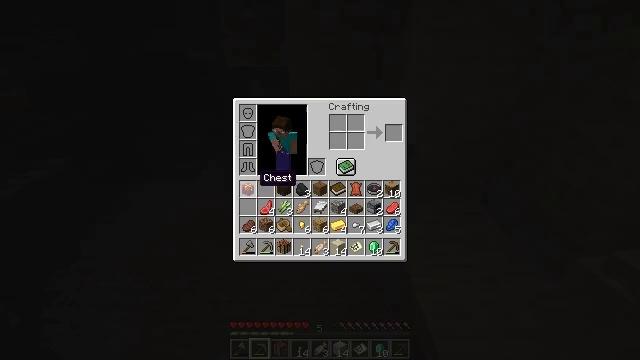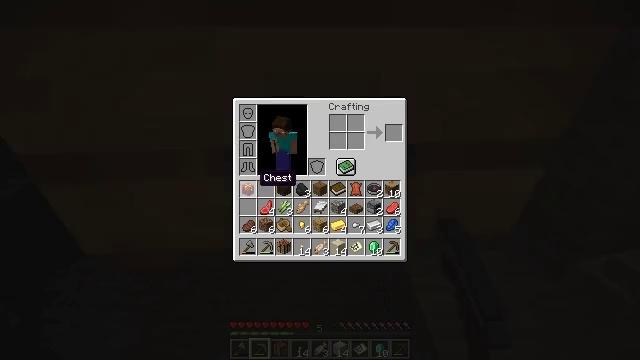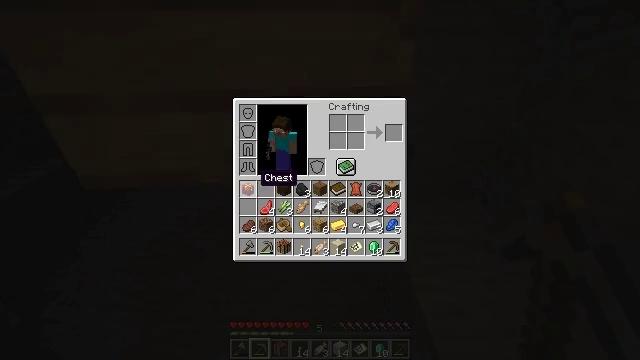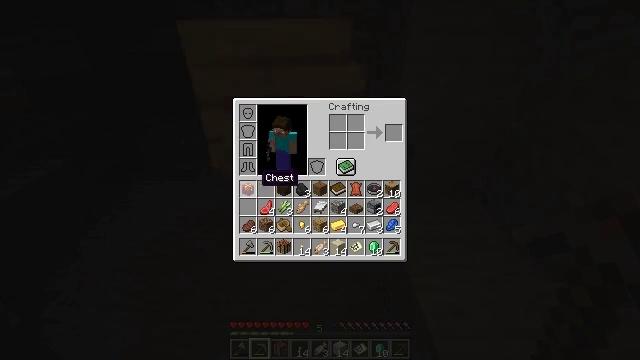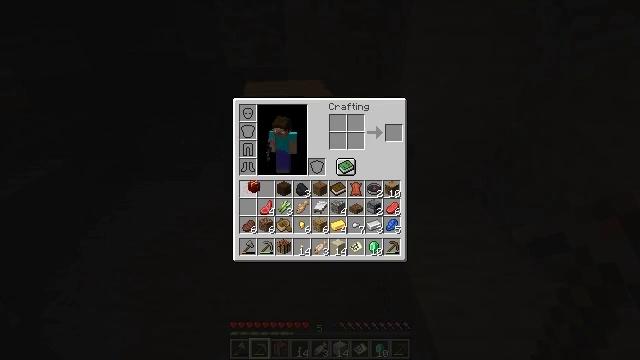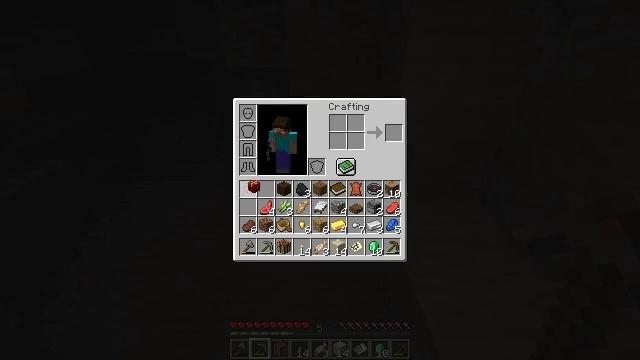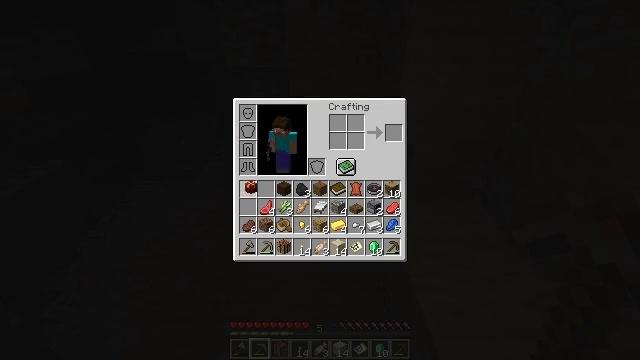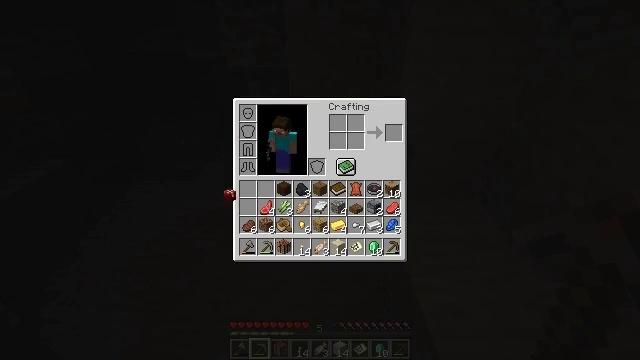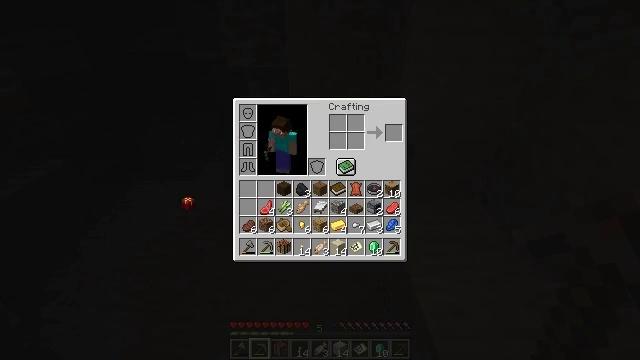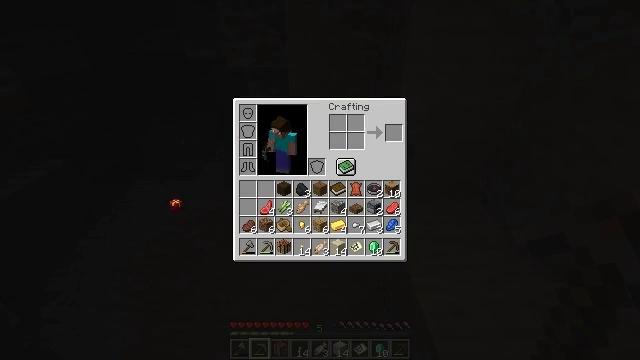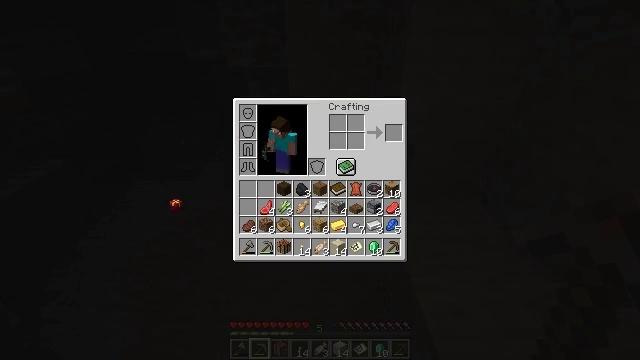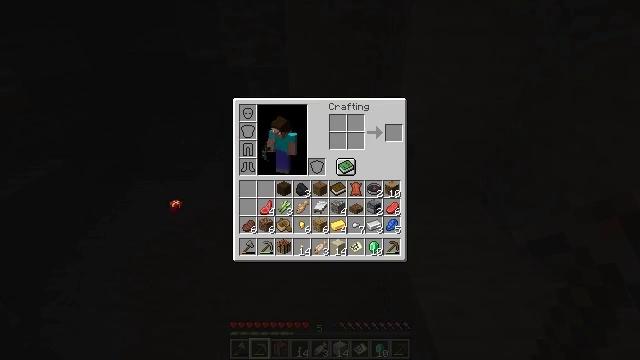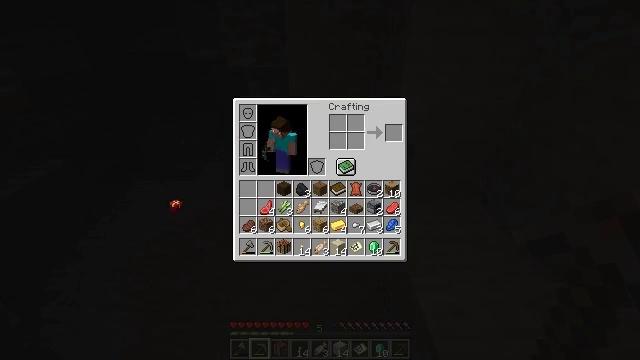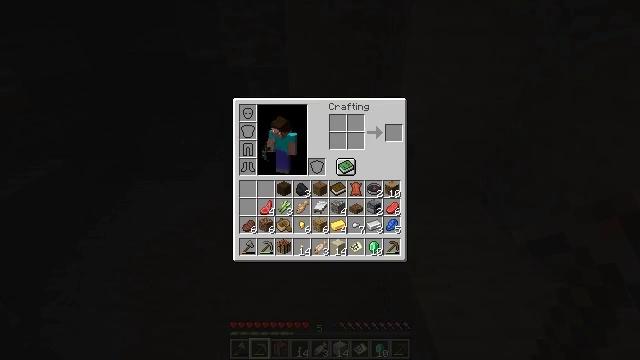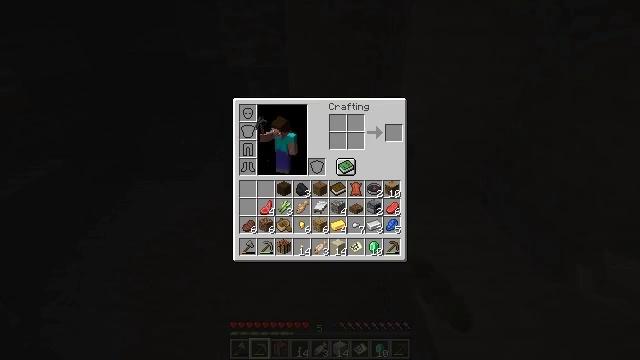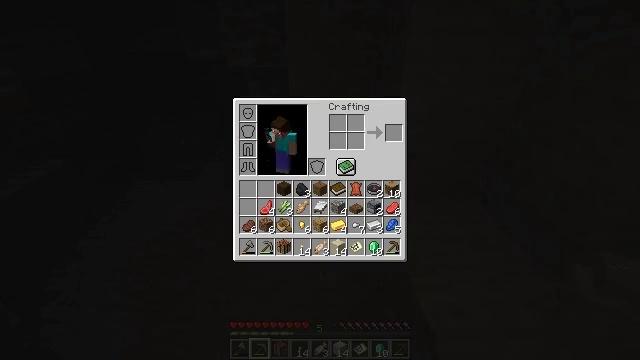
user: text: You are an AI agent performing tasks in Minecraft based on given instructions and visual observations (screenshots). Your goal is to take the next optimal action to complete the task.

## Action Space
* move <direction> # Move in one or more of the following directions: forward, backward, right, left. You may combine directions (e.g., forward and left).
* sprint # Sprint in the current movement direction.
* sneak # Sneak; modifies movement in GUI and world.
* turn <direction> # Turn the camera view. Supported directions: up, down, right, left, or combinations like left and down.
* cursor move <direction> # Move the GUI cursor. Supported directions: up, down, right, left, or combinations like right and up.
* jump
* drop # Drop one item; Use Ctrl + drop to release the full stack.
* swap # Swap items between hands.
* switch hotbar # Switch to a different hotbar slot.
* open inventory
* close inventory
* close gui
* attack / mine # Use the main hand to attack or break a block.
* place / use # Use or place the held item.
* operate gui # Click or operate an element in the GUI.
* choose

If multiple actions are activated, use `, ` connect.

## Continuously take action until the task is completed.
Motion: motion action
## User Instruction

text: Remove a chest from the inventory.
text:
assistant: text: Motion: open gui
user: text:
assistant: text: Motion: no_op
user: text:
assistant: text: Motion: no_op
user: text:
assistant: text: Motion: operate gui
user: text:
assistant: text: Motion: operate gui
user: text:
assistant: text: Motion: no_op
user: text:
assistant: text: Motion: cursor move left and down
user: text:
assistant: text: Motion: cursor move left and down
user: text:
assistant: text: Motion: cursor move left
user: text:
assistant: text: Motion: operate gui
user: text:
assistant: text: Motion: operate gui
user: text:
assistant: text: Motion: operate gui
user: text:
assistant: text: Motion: no_op
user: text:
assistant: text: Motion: no_op
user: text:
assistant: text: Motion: no_op
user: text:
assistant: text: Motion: no_op
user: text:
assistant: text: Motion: no_op
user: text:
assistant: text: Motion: no_op
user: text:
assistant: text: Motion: no_op